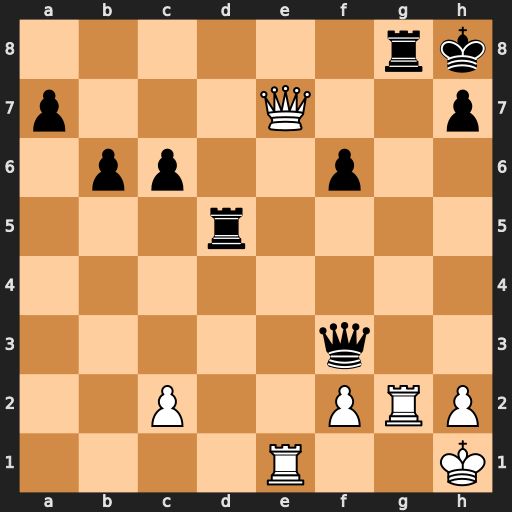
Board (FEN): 6rk/p3Q2p/1pp2p2/3r4/8/5q2/2P2PRP/4R2K
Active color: w
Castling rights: -
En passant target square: -
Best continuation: Qg7+ Rxg7 Re8+ Rg8 Rxg8#